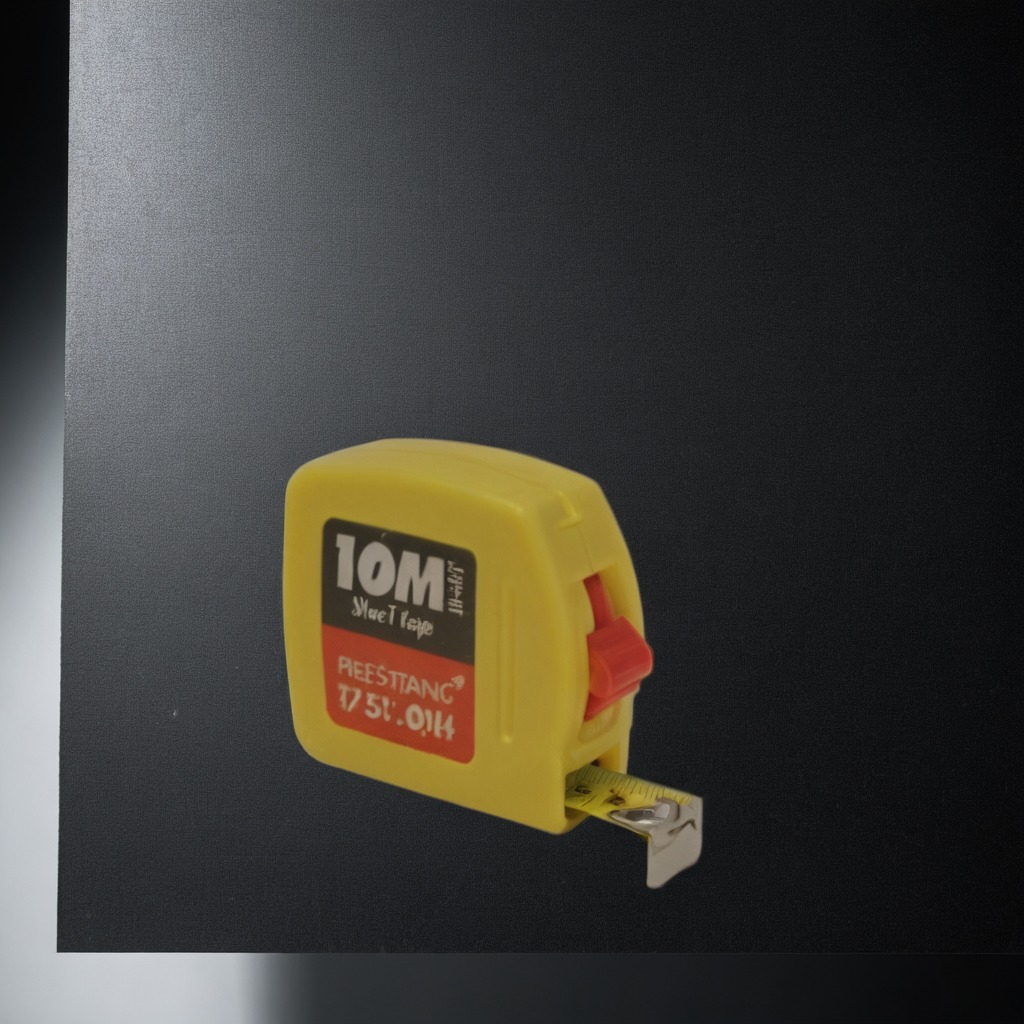
A measuring tape lies on the clean granite tabletop covered with a black rubber mat inside a workshop under bright overhead lighting crisp shadows high clarity worn but beneath the mat